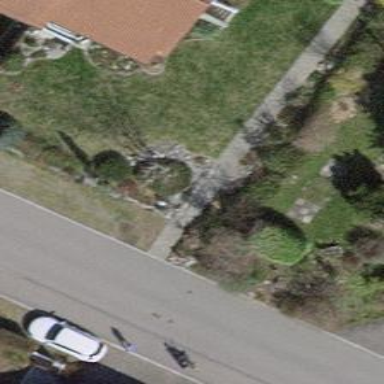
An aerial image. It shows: Concrete steps.